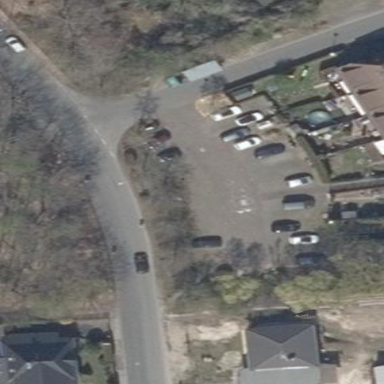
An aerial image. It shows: Parking area with asphalt surface.